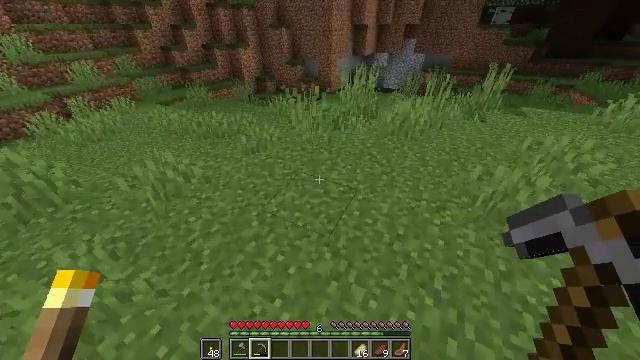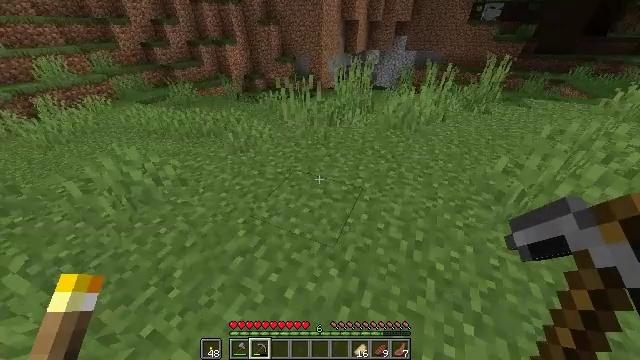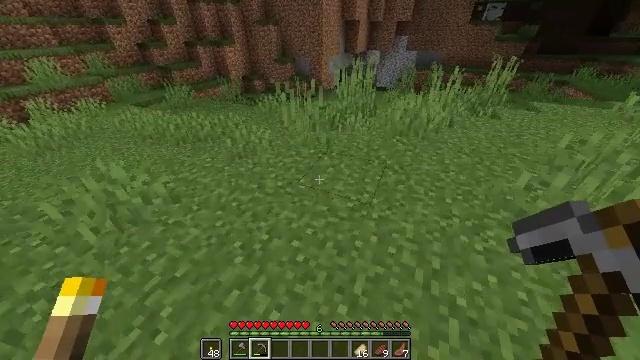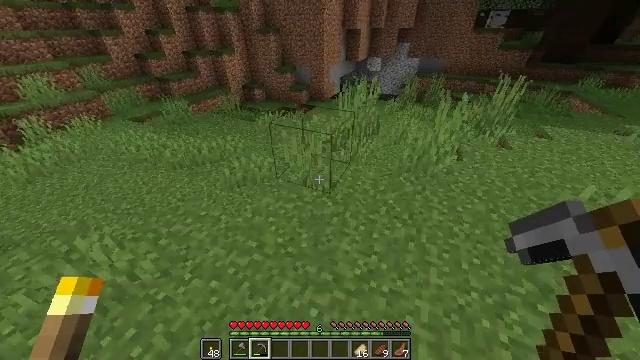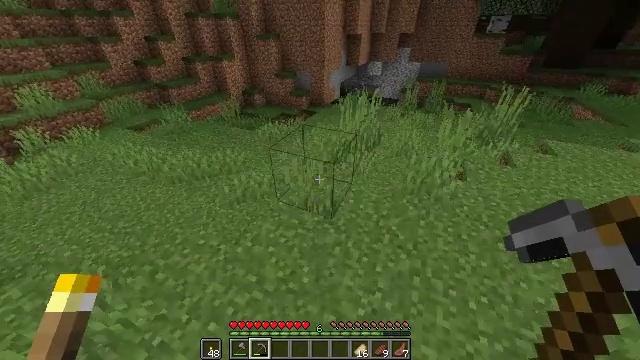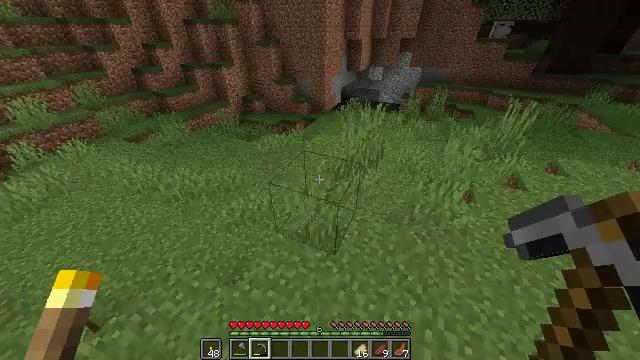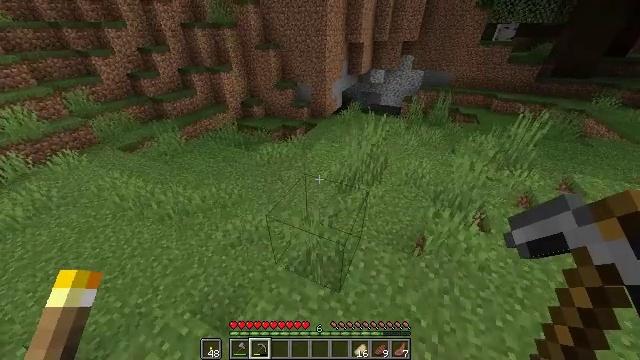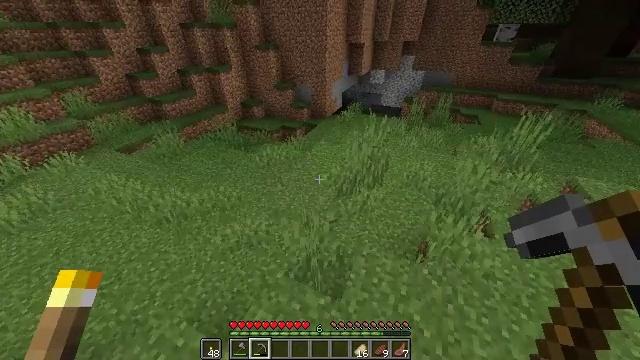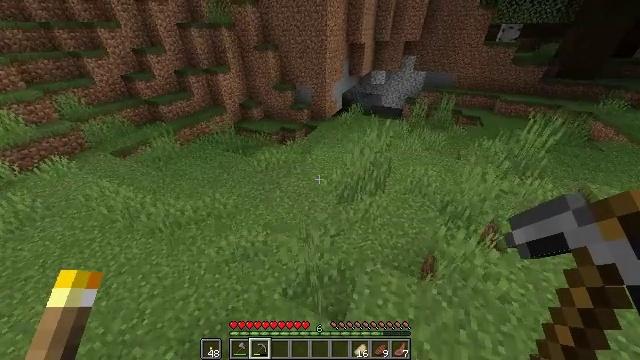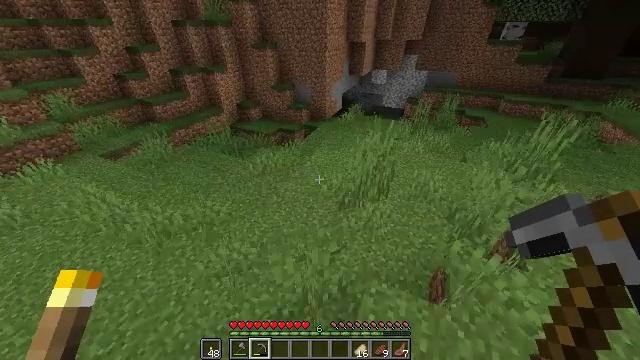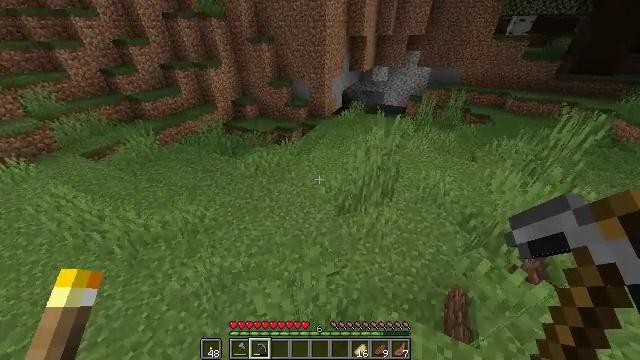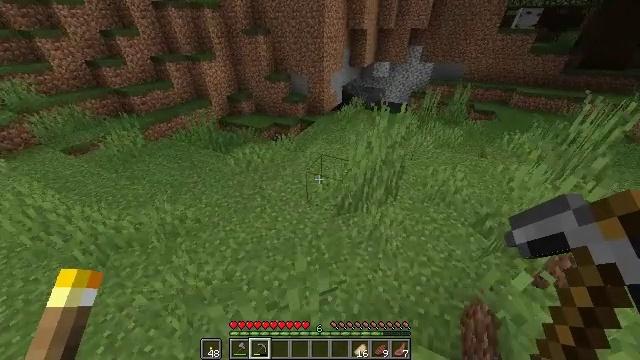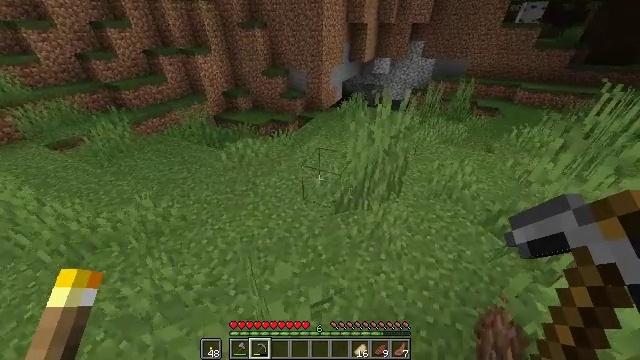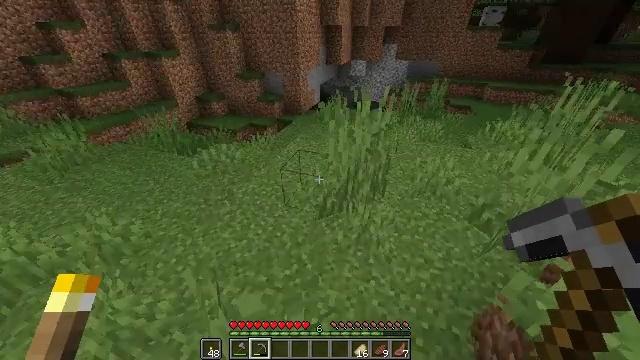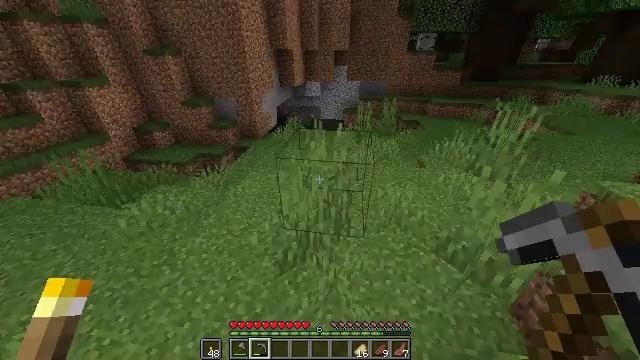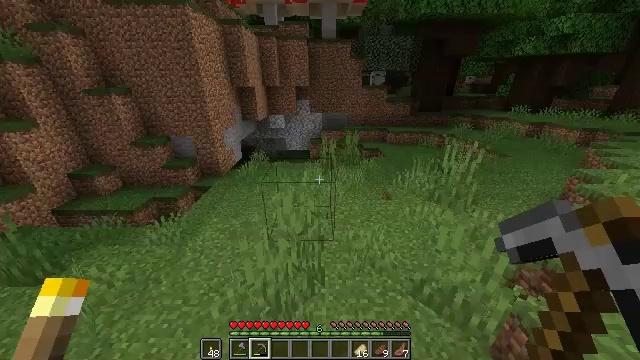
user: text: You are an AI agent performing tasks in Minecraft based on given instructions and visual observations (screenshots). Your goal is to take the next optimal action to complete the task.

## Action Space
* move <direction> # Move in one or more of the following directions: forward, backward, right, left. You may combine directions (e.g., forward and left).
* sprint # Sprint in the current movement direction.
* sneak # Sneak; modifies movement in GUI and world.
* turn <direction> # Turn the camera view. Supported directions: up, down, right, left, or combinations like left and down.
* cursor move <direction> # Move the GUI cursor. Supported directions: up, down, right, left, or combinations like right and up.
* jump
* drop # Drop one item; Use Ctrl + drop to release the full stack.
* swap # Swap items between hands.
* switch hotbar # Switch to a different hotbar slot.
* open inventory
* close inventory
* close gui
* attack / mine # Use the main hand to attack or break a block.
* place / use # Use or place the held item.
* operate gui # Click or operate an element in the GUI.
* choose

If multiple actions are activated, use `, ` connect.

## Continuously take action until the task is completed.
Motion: motion action
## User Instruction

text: Break the azure bluet to pick it up.
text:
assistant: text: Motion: move forward, sprint, turn right, jump
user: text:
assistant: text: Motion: move forward, sprint, jump
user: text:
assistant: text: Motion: move forward, sprint, jump
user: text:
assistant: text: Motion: move forward, sprint, jump
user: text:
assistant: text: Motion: move forward, sprint, jump
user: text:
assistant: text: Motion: move forward, sprint, jump
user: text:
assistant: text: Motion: move forward and move right, sprint, jump
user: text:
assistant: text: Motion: move forward and move right, sprint, jump
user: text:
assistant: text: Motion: move forward and move right, sprint, jump
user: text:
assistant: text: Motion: move forward and move right, sprint, jump
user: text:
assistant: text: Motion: move forward and move right, sprint, jump
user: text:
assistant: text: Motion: move forward and move right, sprint, jump
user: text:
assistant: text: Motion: move forward and move right, sprint, turn right and up, jump
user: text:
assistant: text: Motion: move forward and move right, sprint, turn right and up, jump
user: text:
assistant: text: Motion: move forward and move right, sprint, turn right and up, jump
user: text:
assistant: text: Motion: move forward and move right, turn right and up, jump
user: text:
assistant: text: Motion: move forward and move right, jump
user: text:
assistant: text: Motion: move forward, jump
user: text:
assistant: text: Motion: move forward, jump
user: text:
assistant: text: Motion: move forward, jump
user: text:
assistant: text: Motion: move forward, jump
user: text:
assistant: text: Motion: move forward, jump
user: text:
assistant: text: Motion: move forward, jump
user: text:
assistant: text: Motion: move forward, jump
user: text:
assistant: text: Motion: move forward, jump
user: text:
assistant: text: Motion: move forward, jump
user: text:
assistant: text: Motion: move forward, jump
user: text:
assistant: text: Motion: move forward, turn left, jump
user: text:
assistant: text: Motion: move forward, turn left and down, jump
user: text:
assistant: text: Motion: move forward, jump